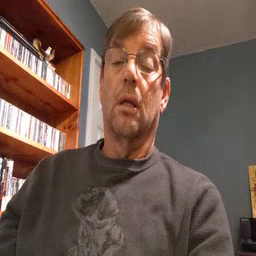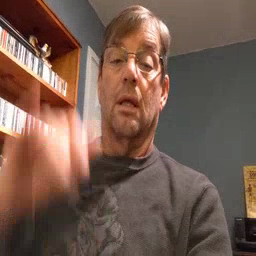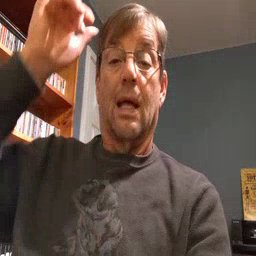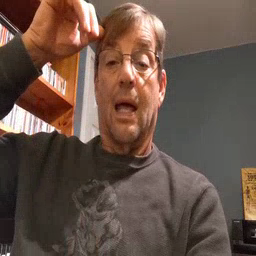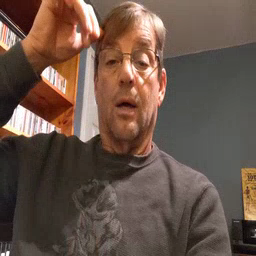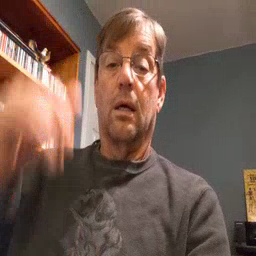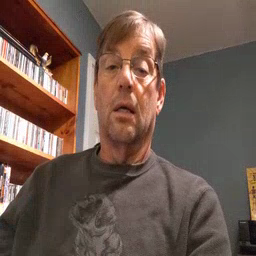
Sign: cow